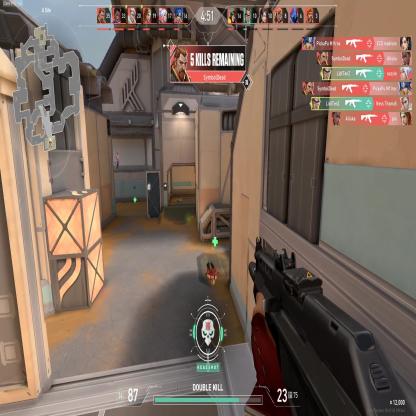
Label: enemy